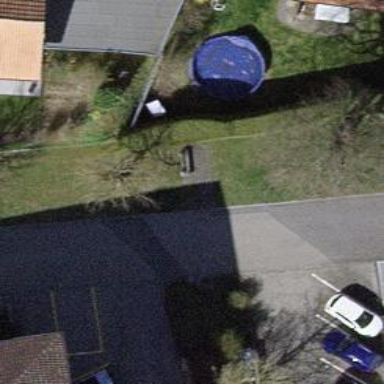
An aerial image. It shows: Bench.